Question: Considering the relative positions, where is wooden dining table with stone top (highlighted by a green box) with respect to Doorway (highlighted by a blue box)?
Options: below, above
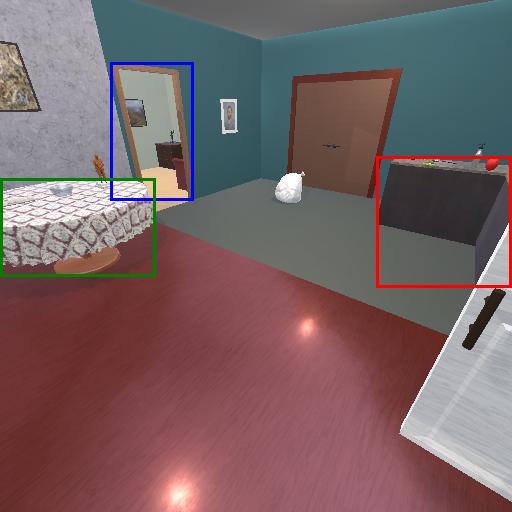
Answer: below